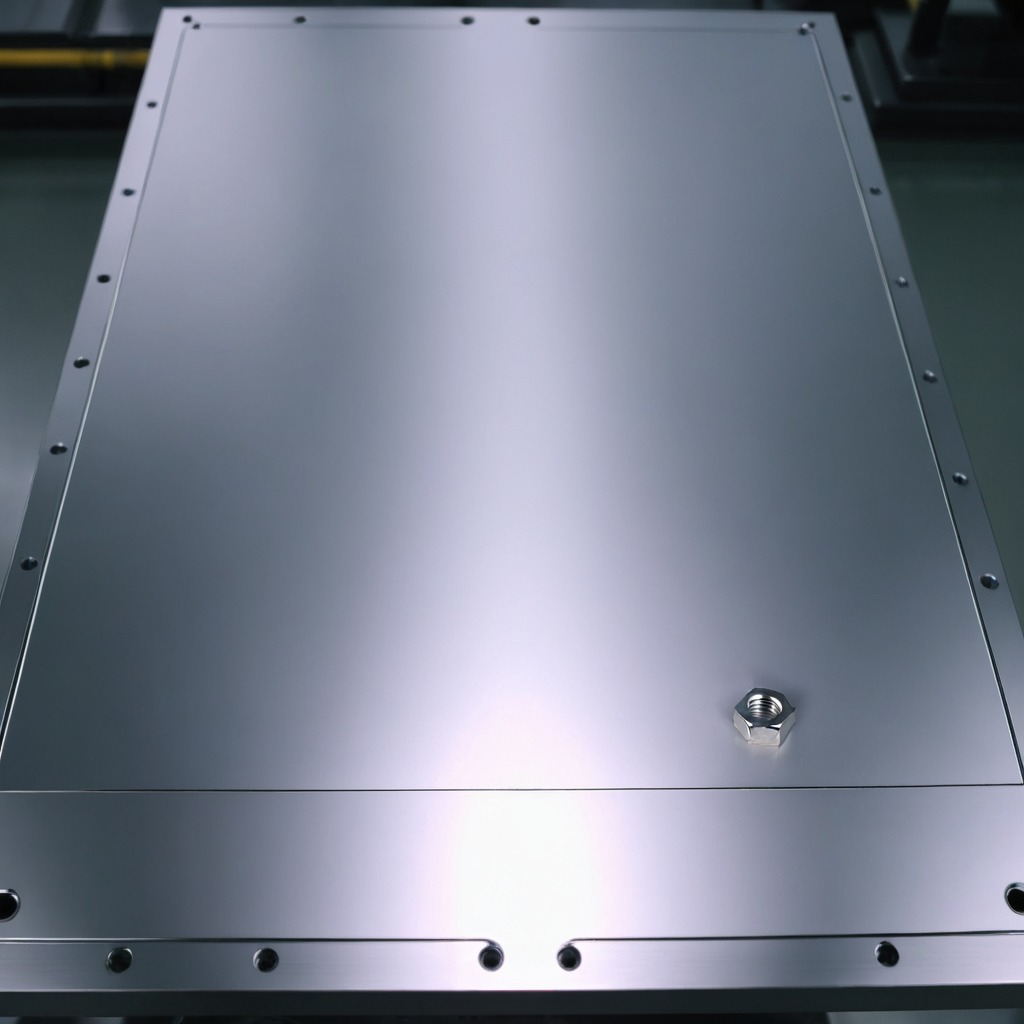
A metal nut is lying on the metal table.